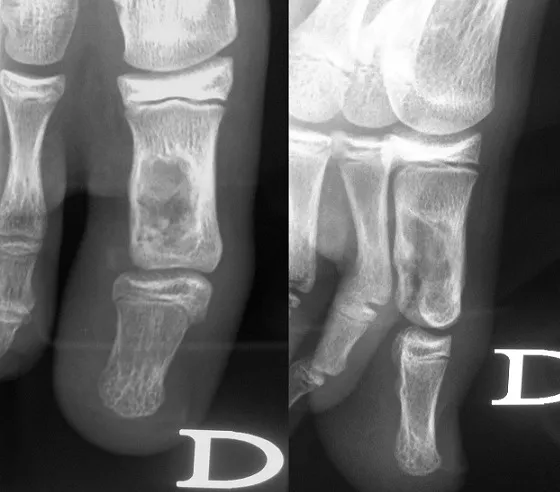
Anteroposterior and sagittal radiographs: well defined osteolytic lesion of the hallux proximal phalanx.
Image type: radiology (x_ray)